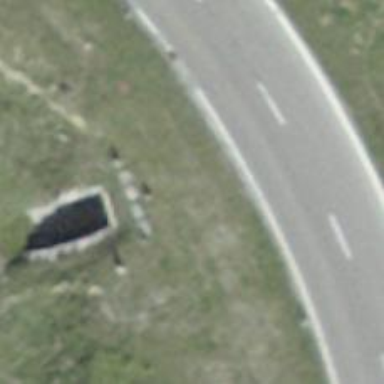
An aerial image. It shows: Culvert tunnel.